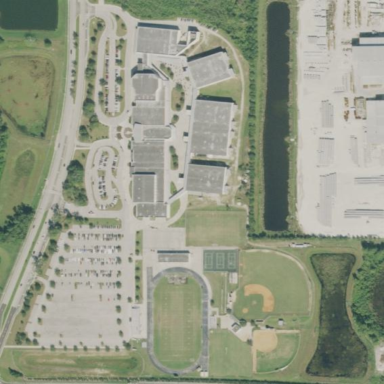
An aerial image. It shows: School.